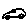
Label: car